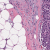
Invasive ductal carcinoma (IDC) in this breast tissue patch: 0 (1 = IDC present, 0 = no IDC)